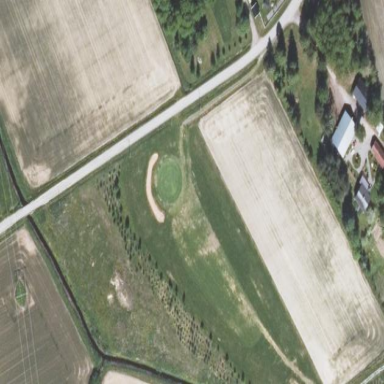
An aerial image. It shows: Golf course surrounded by greenery.